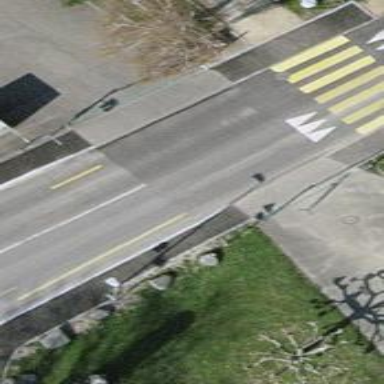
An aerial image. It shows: Tertiary road with asphalt surface. There is lane for cyclists on both sides of the road.